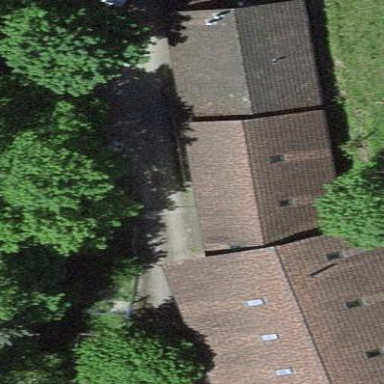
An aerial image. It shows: Building that houses veterinary clinic.